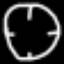
Label: clock